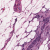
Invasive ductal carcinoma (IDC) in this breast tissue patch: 1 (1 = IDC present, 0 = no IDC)